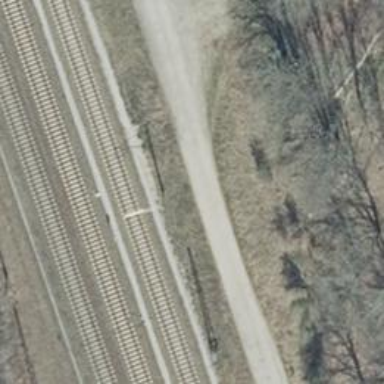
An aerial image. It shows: Railway signal.